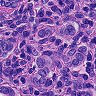
Metastatic tissue present: yes